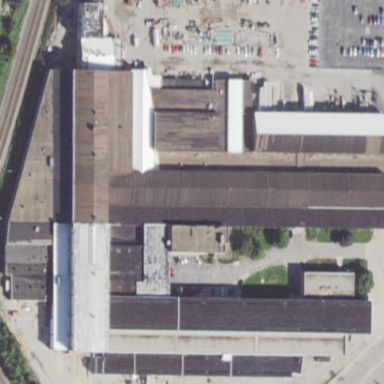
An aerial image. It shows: Industrial building.